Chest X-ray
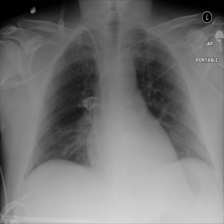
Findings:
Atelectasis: negative
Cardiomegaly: negative
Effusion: negative
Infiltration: negative
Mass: negative
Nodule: negative
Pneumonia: negative
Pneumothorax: negative
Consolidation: positive
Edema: negative
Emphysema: negative
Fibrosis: negative
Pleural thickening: negative
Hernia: negative